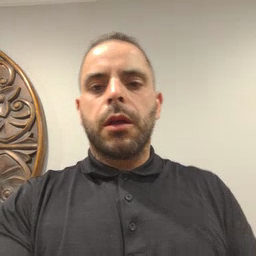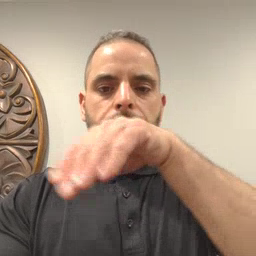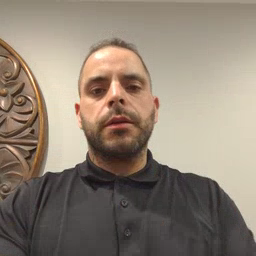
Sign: elephant